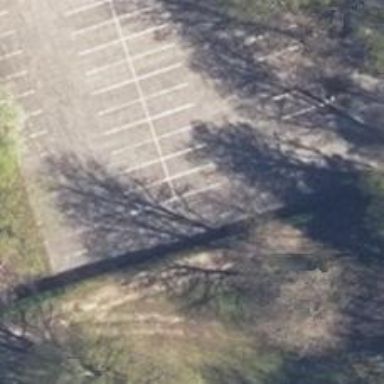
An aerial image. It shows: Road serving as parking aisle.